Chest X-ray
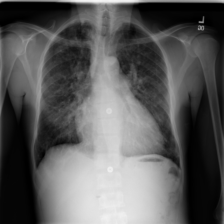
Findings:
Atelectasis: negative
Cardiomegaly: positive
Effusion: negative
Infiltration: negative
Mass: negative
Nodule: negative
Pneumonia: negative
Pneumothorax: negative
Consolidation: negative
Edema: negative
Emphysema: negative
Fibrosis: negative
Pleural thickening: negative
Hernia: negative